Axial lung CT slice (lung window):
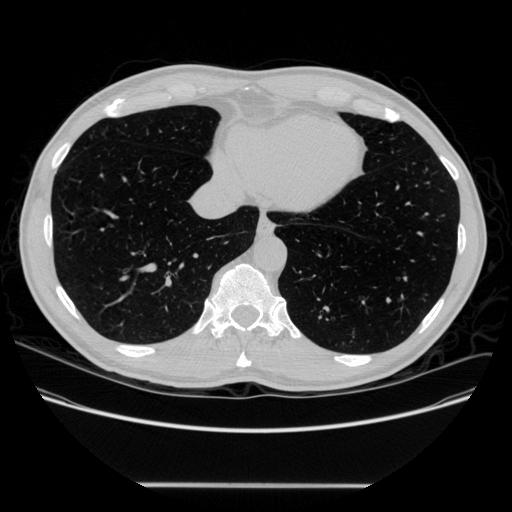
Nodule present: no